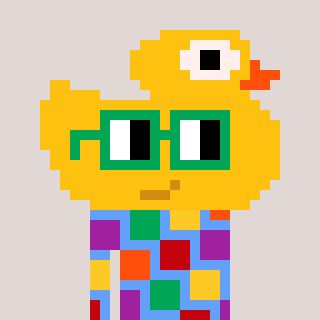
a pixel art character with square green glasses, a ducky-shaped head and a blue-colored body on a warm background